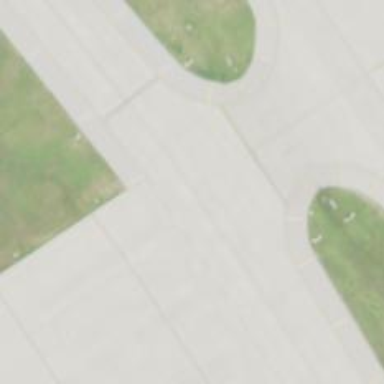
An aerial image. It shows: View of taxiway at the airport.